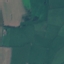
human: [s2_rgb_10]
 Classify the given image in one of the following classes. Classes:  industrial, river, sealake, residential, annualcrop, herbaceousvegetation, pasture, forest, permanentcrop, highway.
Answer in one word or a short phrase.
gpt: Pasture